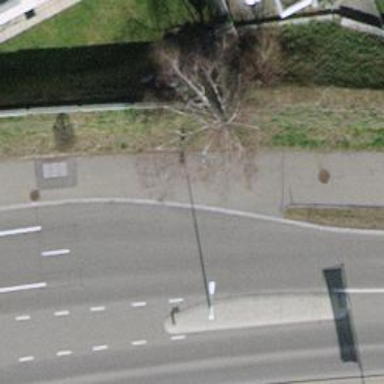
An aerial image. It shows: Avenue lined with broadleaved deciduous trees.